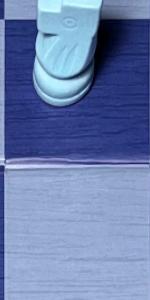
Label: Empty